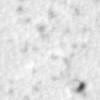
Label: no_change